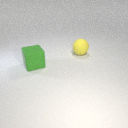
large yellow rubber sphere behind large green rubber cube